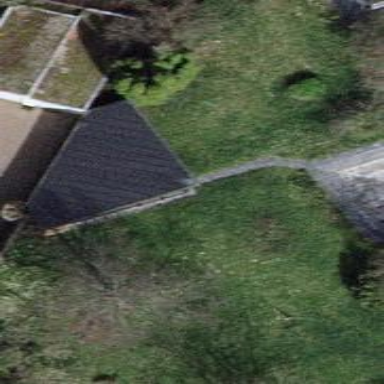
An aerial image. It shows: View of roof of building.